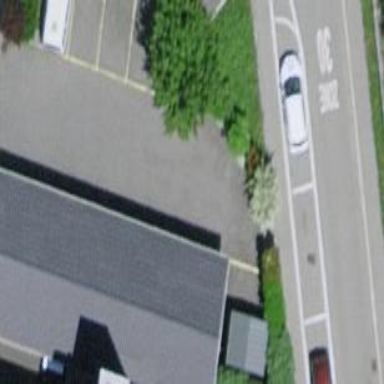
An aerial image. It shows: Carport building.